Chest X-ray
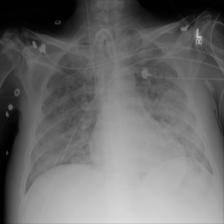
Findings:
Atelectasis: negative
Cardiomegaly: negative
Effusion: negative
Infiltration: positive
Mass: negative
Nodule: negative
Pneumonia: negative
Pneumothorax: negative
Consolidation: negative
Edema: negative
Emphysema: negative
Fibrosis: negative
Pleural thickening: negative
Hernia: negative